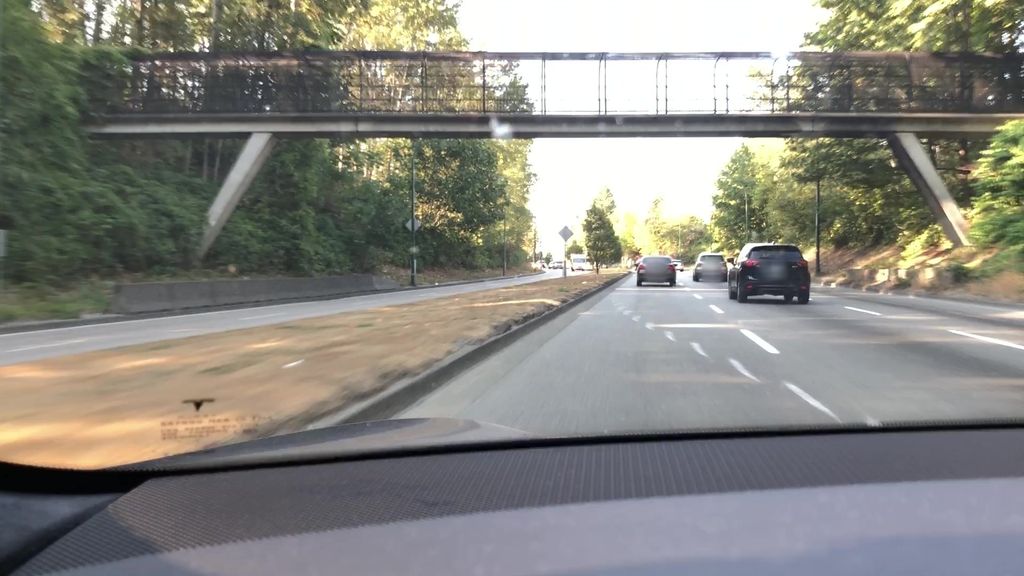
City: vancouver